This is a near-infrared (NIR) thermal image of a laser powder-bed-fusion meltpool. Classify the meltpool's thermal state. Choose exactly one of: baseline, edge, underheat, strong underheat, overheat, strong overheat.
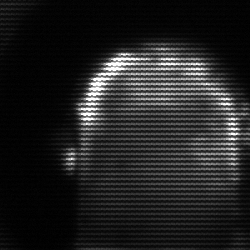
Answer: baseline